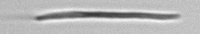
Label: fiber